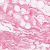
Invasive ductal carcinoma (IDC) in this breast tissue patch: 0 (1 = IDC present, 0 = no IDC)